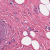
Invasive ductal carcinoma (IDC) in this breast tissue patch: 0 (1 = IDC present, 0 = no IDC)